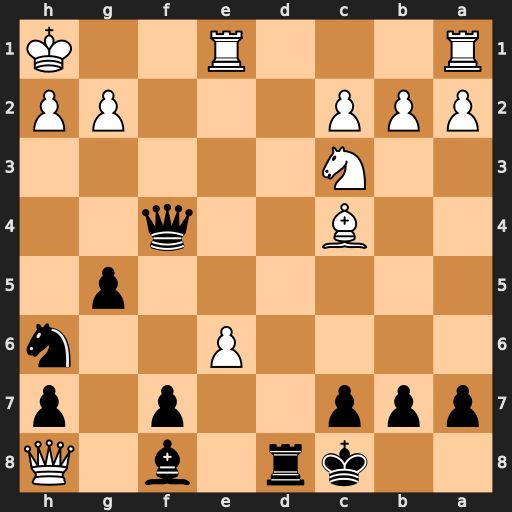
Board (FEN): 2kr1b1Q/ppp2p1p/4P2n/6p1/2B2q2/2N5/PPP3PP/R3R2K
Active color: b
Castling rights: -
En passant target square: -
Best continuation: Bd6 Qxd8+ Kxd8 e7+ Ke8